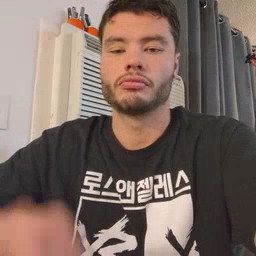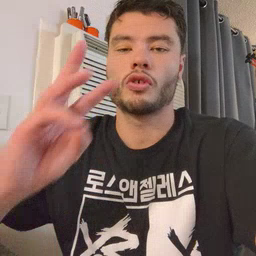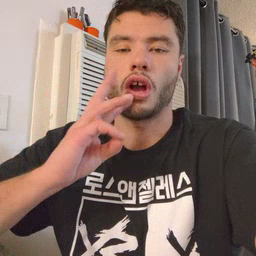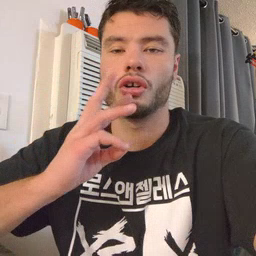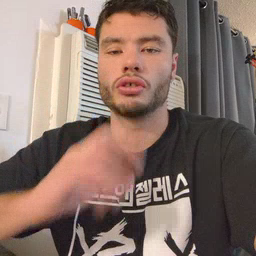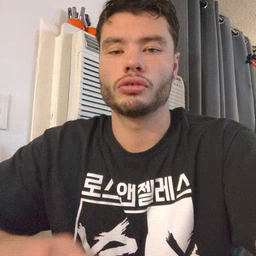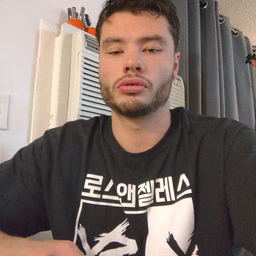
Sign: water